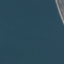
Land use / land cover: SeaLake